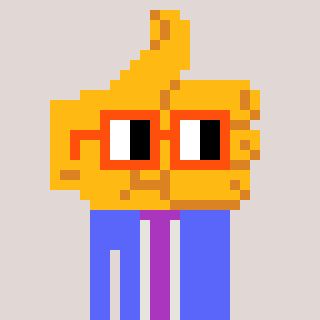
a pixel art character with square orange glasses, a thumbsup-shaped head and a purple-colored body on a warm background